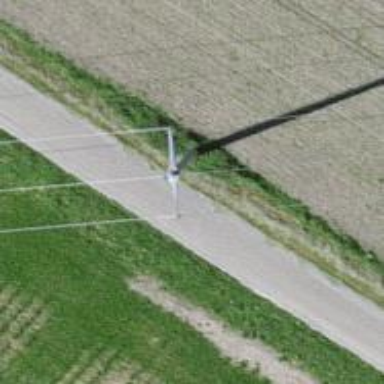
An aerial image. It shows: Power line is depicted.